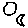
Label: moon